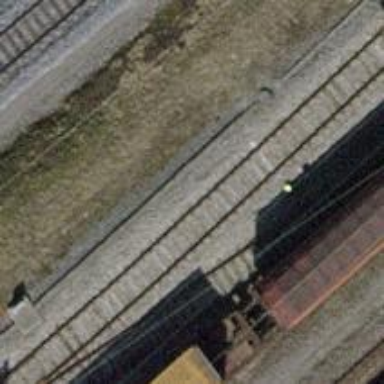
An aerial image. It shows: Railway yard with electrified tracks and single track.